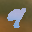
Label: 9